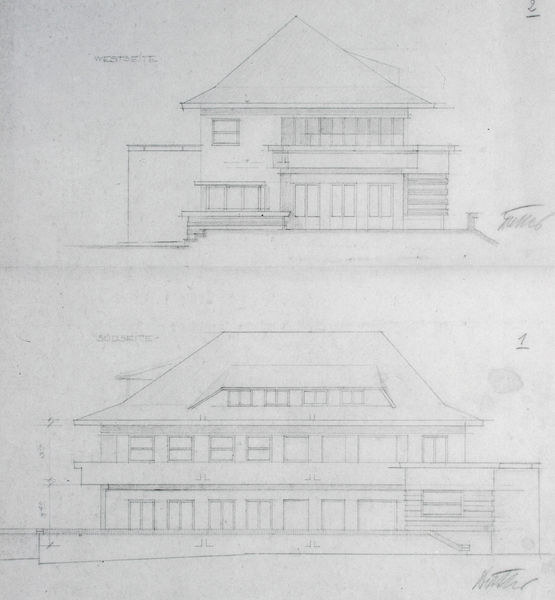
Titel: Wohnhaus Köpf, Göppingen, Ansicht
Künstler: Richard Döcker
Schlagwörter: weiß, fenster, grau, schwarz, skizze, säulen, zeichnung, dach, gebäude, haus, architektur, signatur, balkon, papier, fassade, sachlich, zwei, moderne, grafik, graphik, böschung, wohnhaus, gauben, schwarzweiß, entwurf, villa, walmdach, vorderansicht, etagen, geschosse, plan, vorlage, stockwerke, aufriss